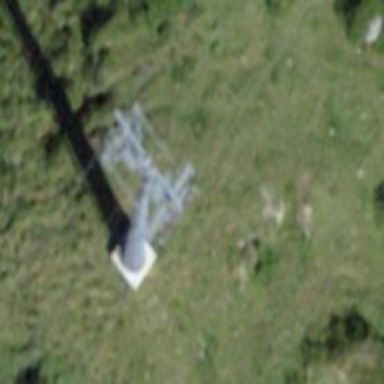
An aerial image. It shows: Pylon used for aerialway.